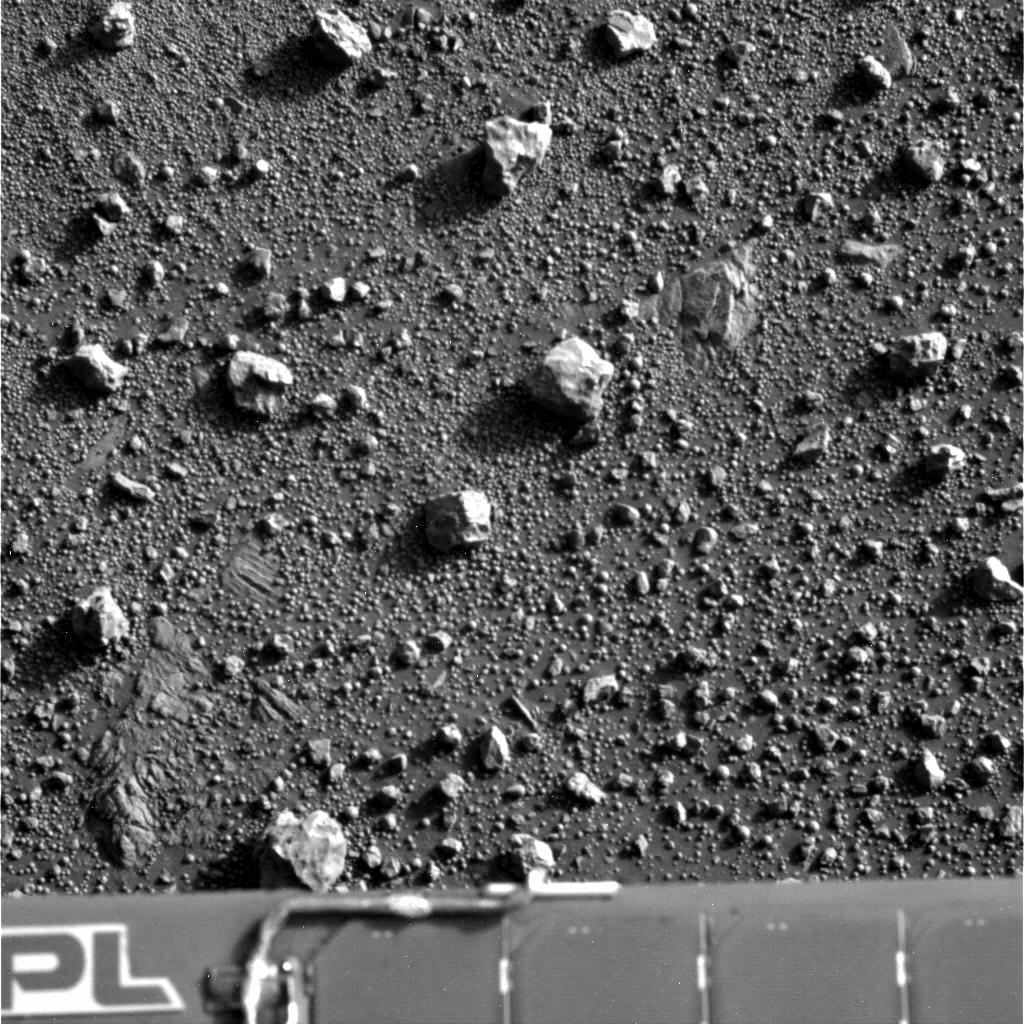
Terrain classes present: Background, Bedrock, Gravel / Sand / Soil, Rock, Shadow